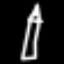
Label: pencil